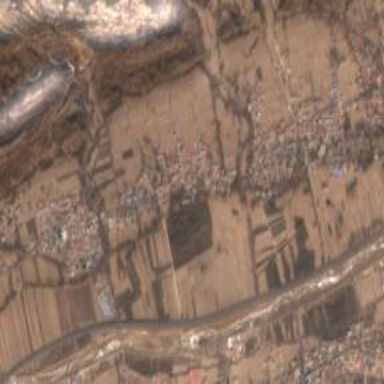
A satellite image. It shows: Ethnic township within town.